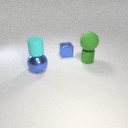
small blue metal cube behind small green metal cylinder